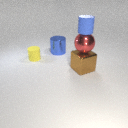
large brown metal cube below large red metal sphere